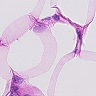
Metastatic tissue present: no